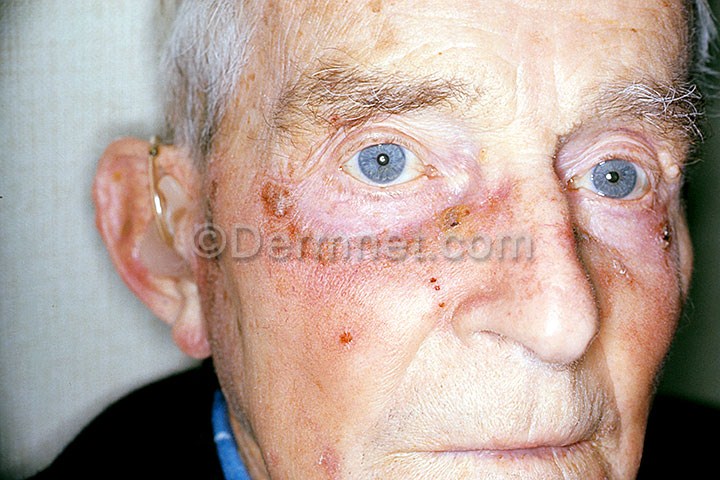
Disease: Actinic Keratosis Basal Cell Carcinoma and other Malignant Lesions